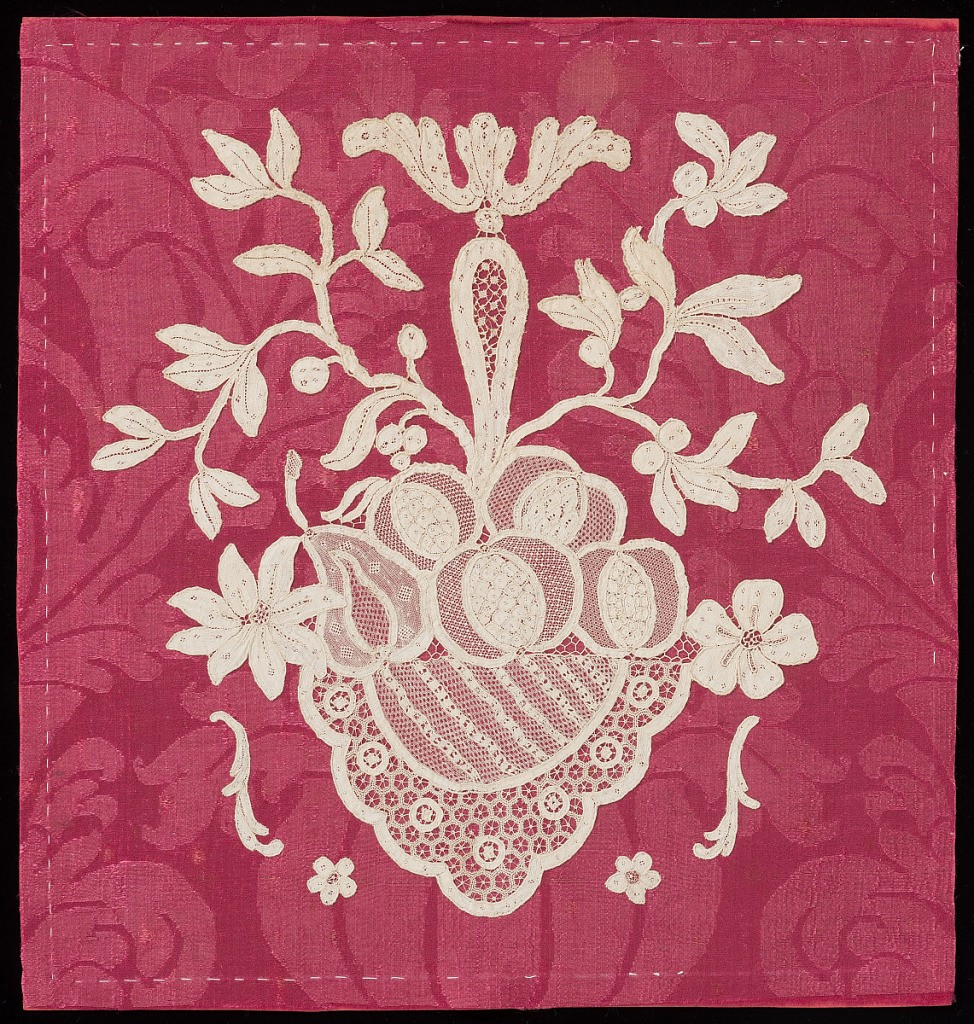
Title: Picture
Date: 18th century
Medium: linen Technique: needle lace
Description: Basket of fruit with flowers.